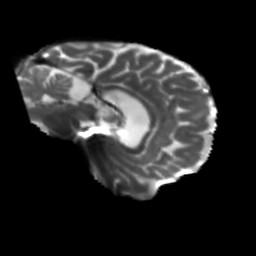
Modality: T2w
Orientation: sagittal
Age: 66
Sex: female
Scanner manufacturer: siemens
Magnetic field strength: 3 T
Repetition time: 5.25 s
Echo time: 0.08 s